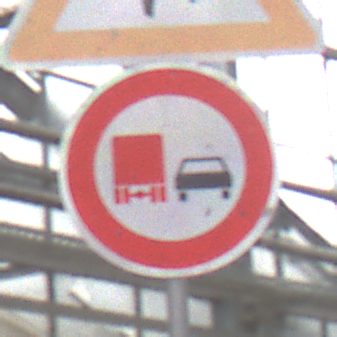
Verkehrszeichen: UeberholverbotKraftfahrzeuge
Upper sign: FlugbetriebRechts
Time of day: Midday
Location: Roofed (Special)
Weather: Overcast
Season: NotSpecified
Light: Natural